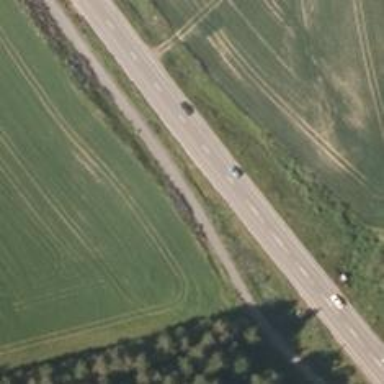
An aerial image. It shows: Asphalt cycleway.